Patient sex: M
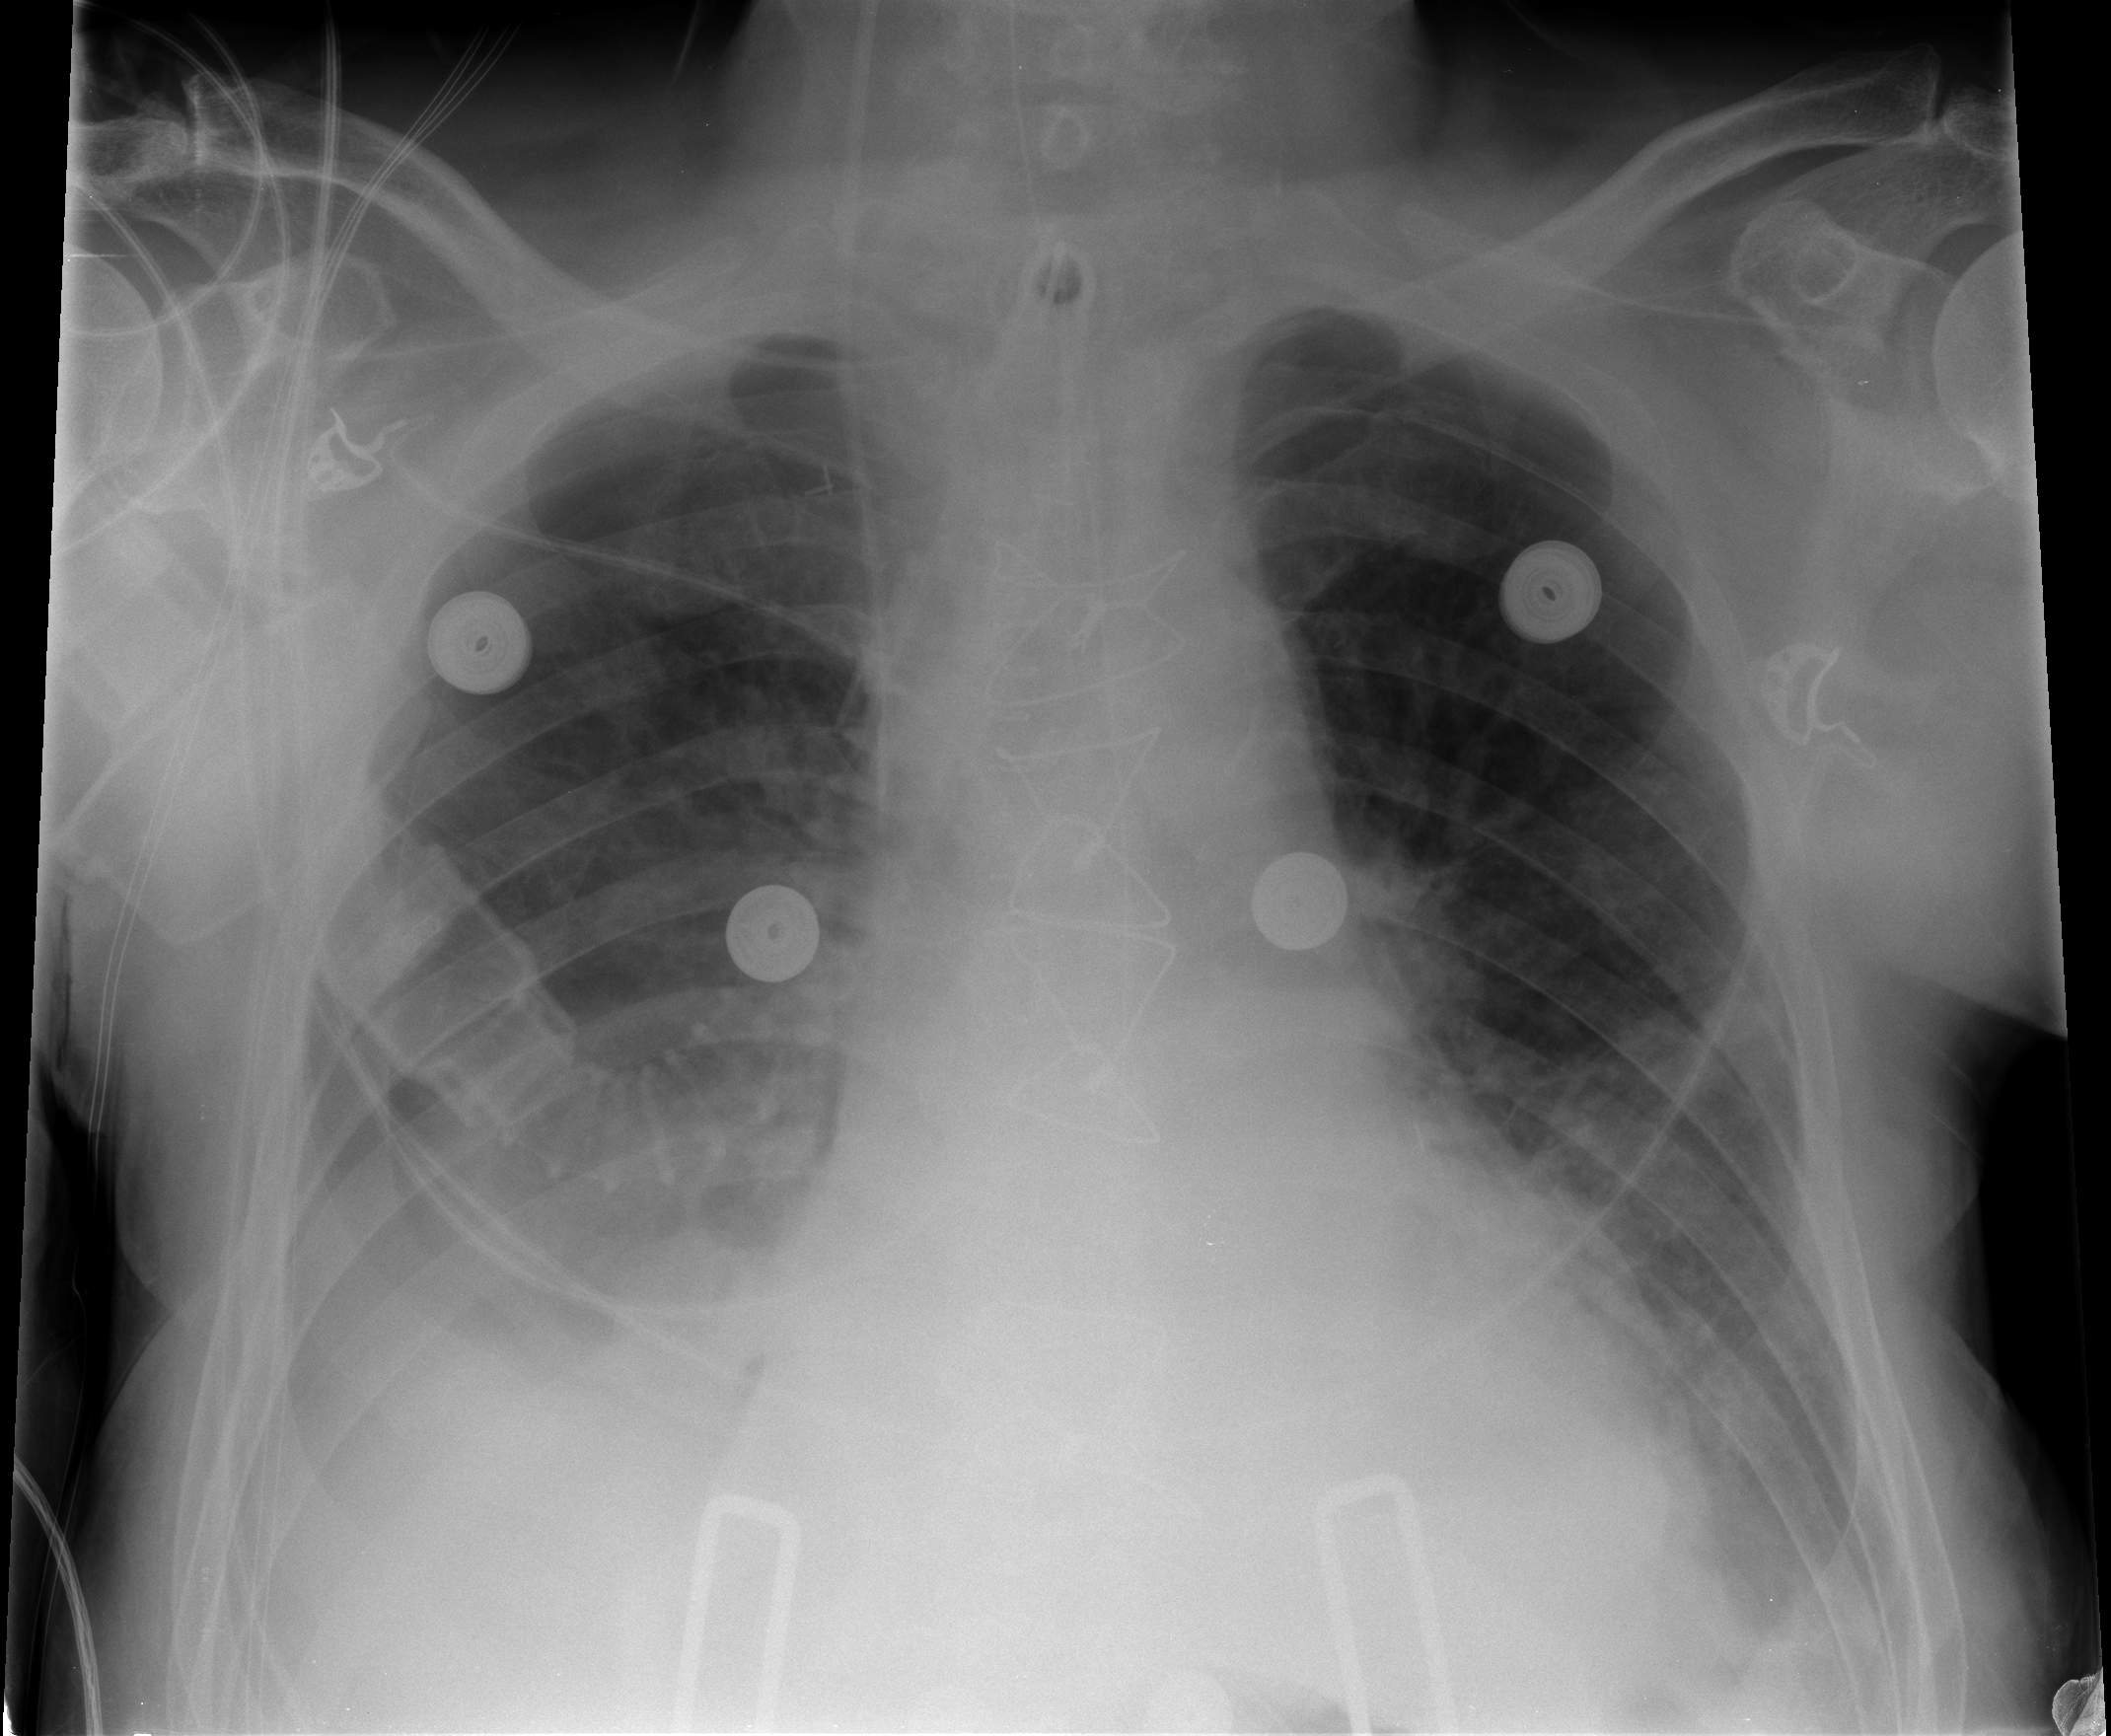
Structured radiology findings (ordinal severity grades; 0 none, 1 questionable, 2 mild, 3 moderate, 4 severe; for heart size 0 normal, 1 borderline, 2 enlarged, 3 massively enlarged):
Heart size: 0
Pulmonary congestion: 0
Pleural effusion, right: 2
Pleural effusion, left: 2
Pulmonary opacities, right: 0
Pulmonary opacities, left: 0
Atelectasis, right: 2
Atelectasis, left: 2